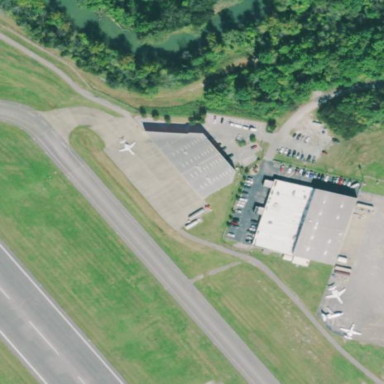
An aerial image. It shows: Concrete apron at the airport.